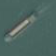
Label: Sand_carrier